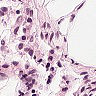
Metastatic tissue present: no